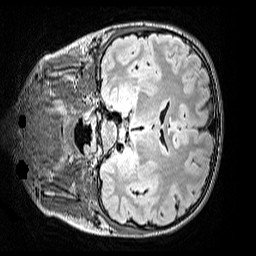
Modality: FLAIR
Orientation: coronal
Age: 11
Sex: male
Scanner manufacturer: siemens
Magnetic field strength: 3 T
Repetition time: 5 s
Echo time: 0.388 s